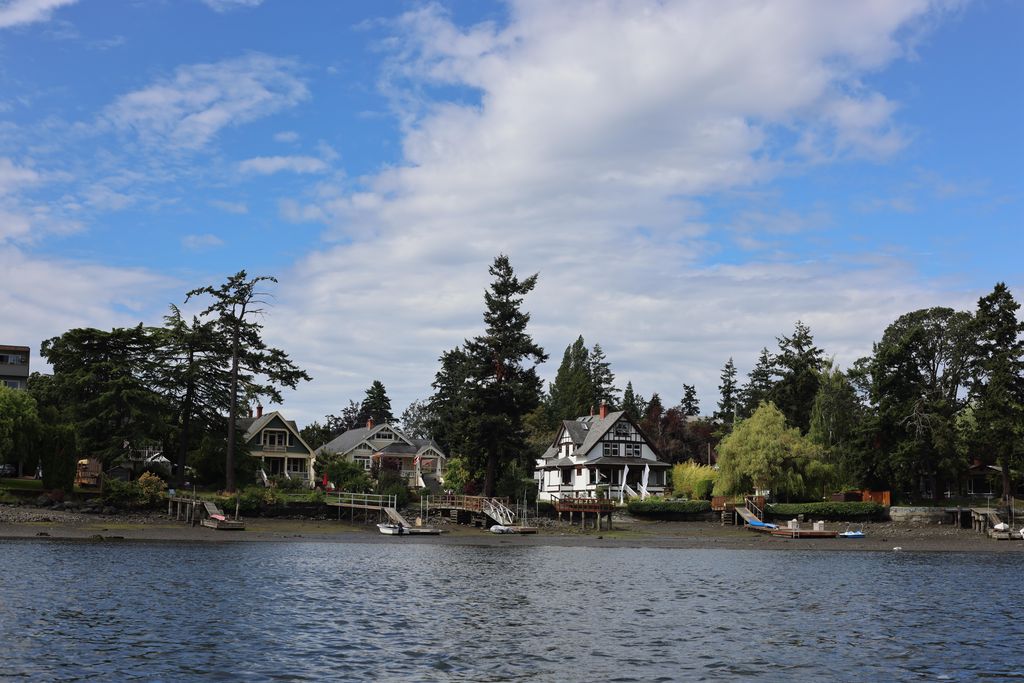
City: victoria